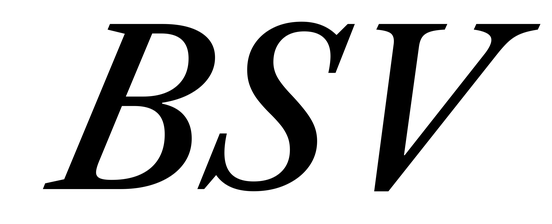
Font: LibreCaslonText-Italic_Medium_Italic